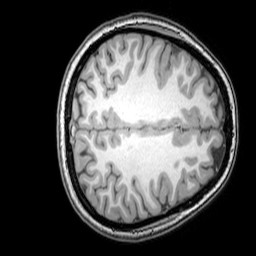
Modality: T1w
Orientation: axial
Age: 25
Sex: female
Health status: healthy
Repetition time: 0.081 s
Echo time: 0.037 s